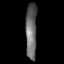
Tissue: prostate
Cell type: Myeloid cells
Senescence score: 0.3254
Nuclear area (px): 607
Mean DAPI intensity: 105.282